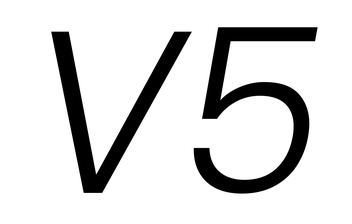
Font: Poppins-LightItalic